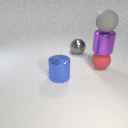
large gray metal sphere to the right of large blue metal cylinder